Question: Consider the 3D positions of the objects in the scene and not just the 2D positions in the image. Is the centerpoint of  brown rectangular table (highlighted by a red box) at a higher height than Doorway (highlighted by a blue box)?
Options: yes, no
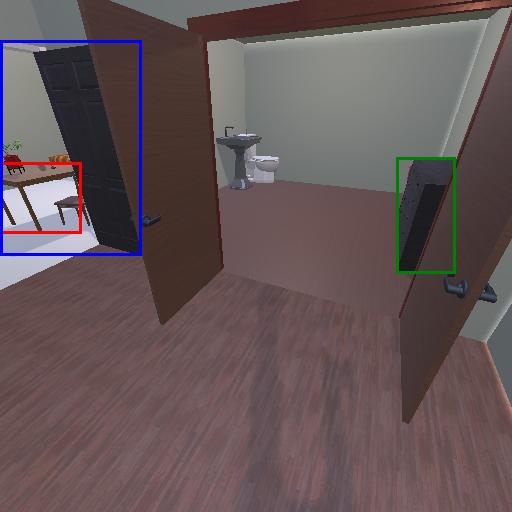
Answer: yes